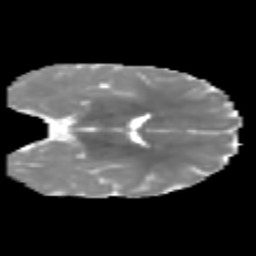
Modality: MD
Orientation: coronal
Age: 7
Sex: male
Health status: healthy